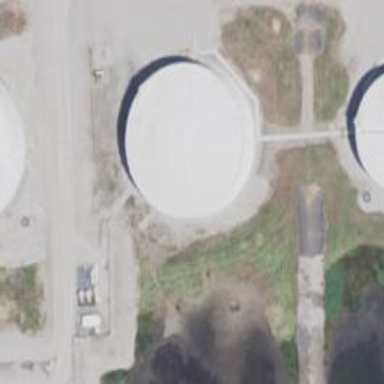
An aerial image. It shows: Storage tank which is man-made.